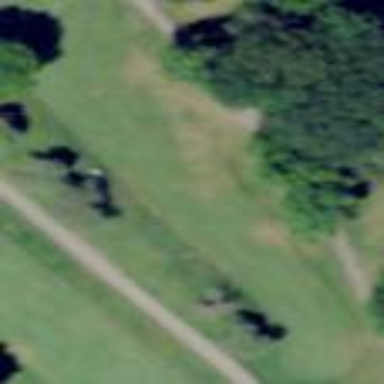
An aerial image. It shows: Grassy area designated as golf fairway.